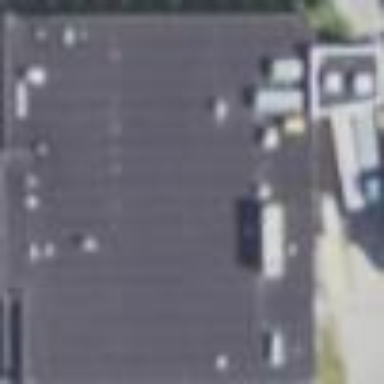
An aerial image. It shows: Retail building housing supermarket.